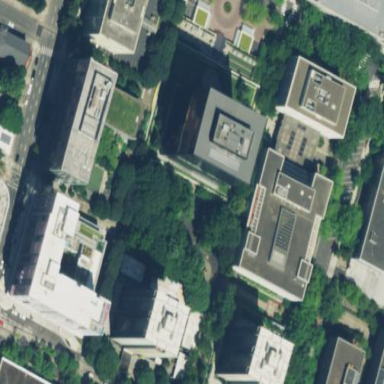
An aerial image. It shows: Building with grass roof.